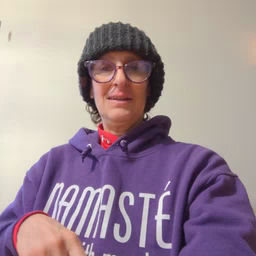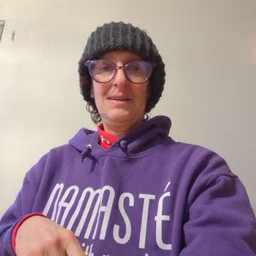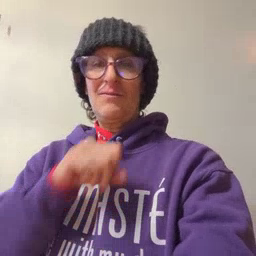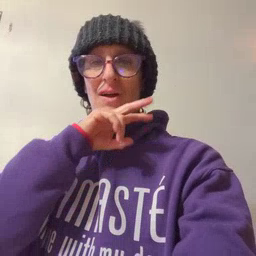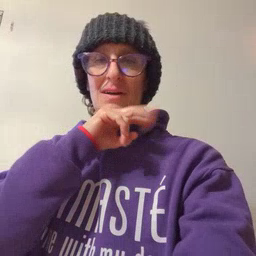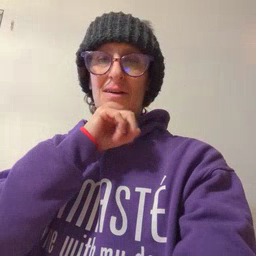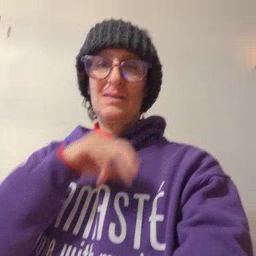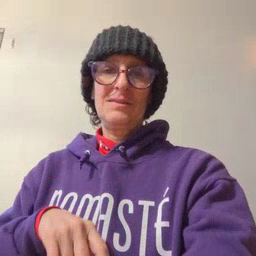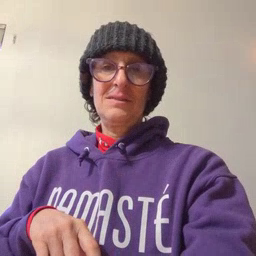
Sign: frog